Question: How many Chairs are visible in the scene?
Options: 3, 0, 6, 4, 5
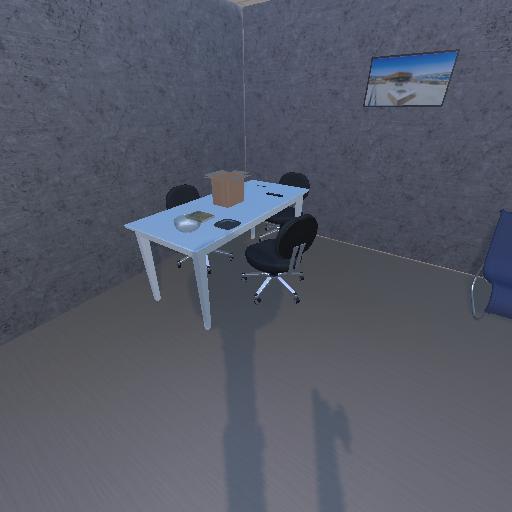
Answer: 3